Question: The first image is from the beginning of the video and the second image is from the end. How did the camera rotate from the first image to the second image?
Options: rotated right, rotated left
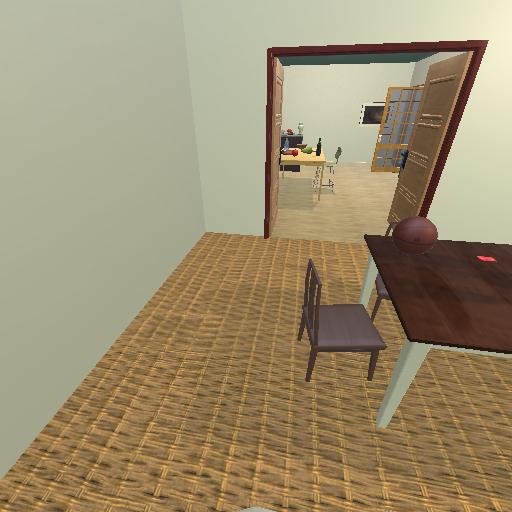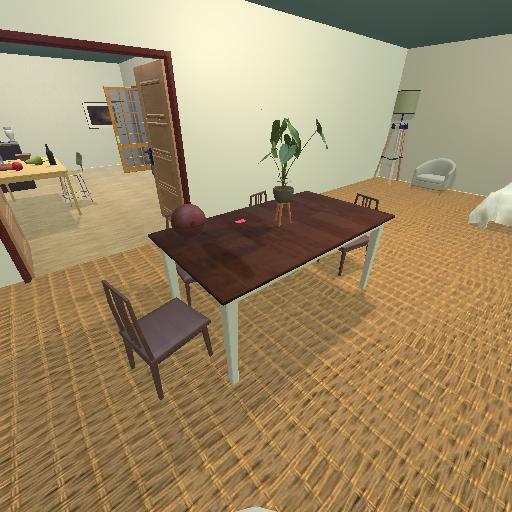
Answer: rotated right